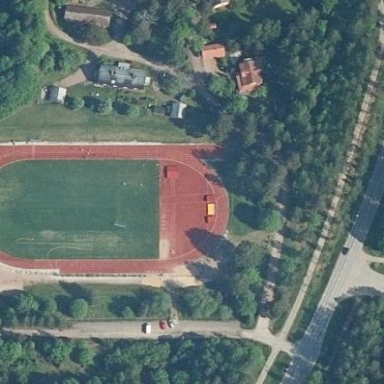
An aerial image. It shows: Grass pitch used for athletics and soccer.